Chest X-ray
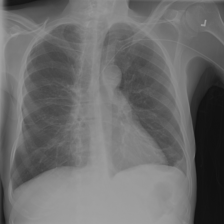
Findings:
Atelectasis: positive
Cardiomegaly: negative
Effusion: negative
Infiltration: negative
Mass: negative
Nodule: negative
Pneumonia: negative
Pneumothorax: negative
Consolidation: negative
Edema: negative
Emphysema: negative
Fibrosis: negative
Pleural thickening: negative
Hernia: negative